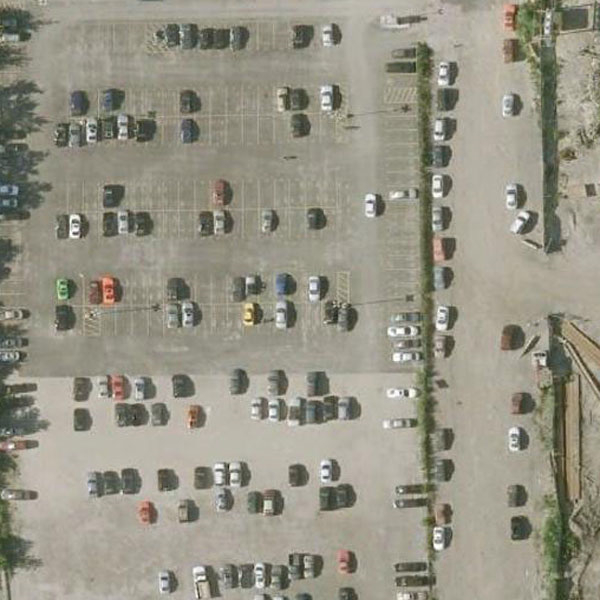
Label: Parking